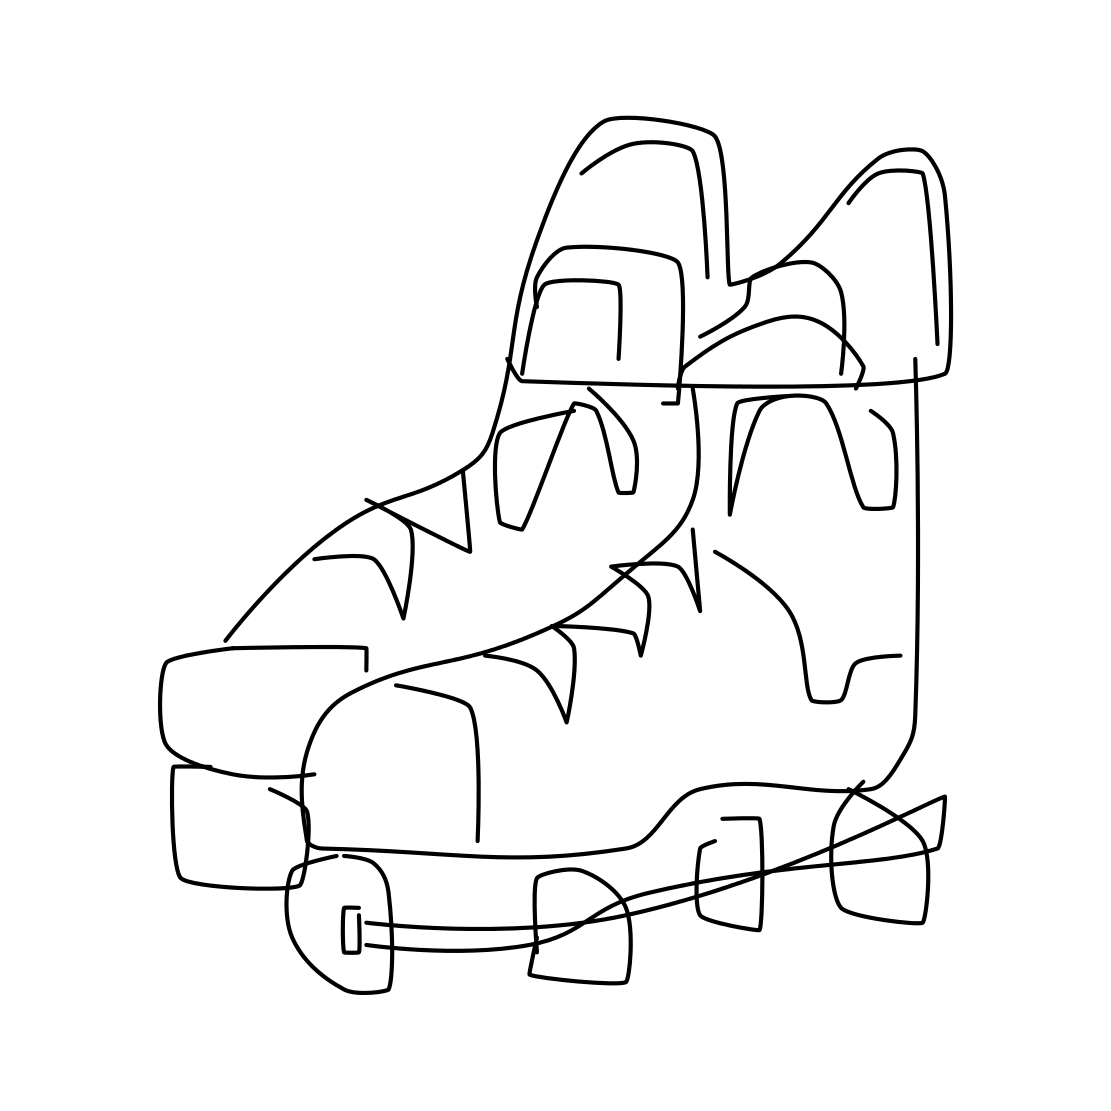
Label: rollerblades